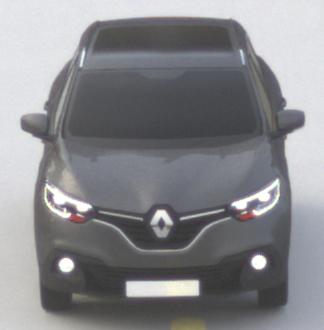
Make: Renault
Model: Kadjar ENERGY TCe 130
Detailed model: Kadjar
Model produced from: 2015/05
Model produced until: 2018/08
Doors: 5
Color: gray
Road condition: dry road
Daytime: morning or afternoon
Contrast: low contrast